Question: Desktop apps have top level menus (File, Edit, Search, ..., Help).
Web apps have very similar thing, menu tabs (Logo, Questions, Tags, Users, Badges, ...).
However I cannot find equivalent of top level menu in Android framework. Assume that my app has 5 main activities. According to <URL> options menu should contain actions related to current activity. So how an app should allow users to easily switch to one of five main activities.
It seems that different apps solve the problem in different ways. Some have a tab list at the top of the screen, some at the bottom. Even Google applications aren't consisted in that field. Google Listen has an options menu item called 'Listen Home', however Listen main activity has no that options menu item. Others have two icons in app luncher which start two different activities from one app.
I realize that due to small phone screens Android apps have to be designed in a slightly different way than web or desktop apps. But I have a feeling that the app top level menu topic was omitted in Android framework. And developers are on their own here. Or am I missing something?
Update: this is Google blueprint for a great app
Update2: this <URL> of these patterns
Update3: <URL> library helps a lot implementing these patters in your apps. It seems that dashboard and action bar patterns are becoming quite popular.

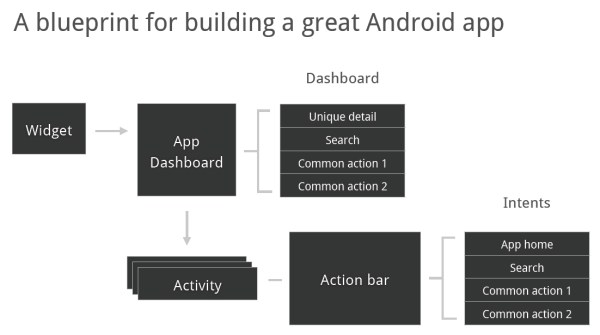
Answer: You should take a look at this Google I/O session: <URL>
They talk about the design patterns they used for the Twitter application and basically the type of concept you are asking about. Basically, your activity should have a top bar that gives the user specific tasks to do in the view or allows them to switch into another activity.
Google has not implemented anything like this into the actual SDK yet so you're sort of on your own in terms of implementing it but the main concept is given in the presentation. This is the direction that Google would like to see Android shift into though.
Hopefully this helps you out somewhat.